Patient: sex M, age 55
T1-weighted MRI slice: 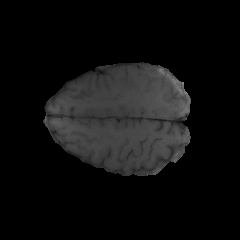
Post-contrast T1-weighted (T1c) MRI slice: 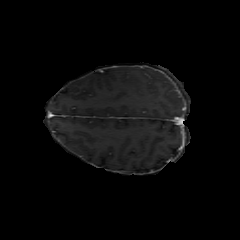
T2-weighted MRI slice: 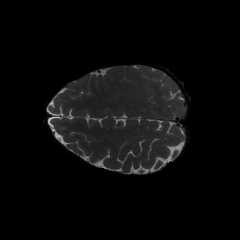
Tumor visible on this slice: no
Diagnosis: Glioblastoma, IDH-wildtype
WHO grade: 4